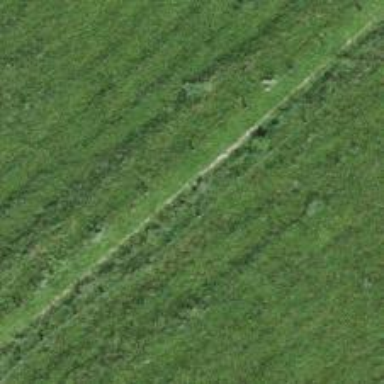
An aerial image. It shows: Grass track.